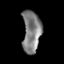
Tissue: prostate
Cell type: T cells
Senescence score: 0.3194
Nuclear area (px): 748
Mean DAPI intensity: 129.049